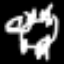
Label: frog